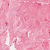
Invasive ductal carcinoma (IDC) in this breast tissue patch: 0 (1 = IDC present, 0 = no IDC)